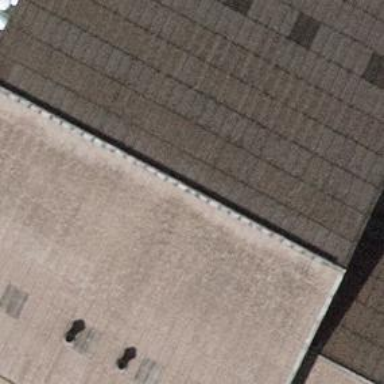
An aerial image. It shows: Barn with gabled roof.